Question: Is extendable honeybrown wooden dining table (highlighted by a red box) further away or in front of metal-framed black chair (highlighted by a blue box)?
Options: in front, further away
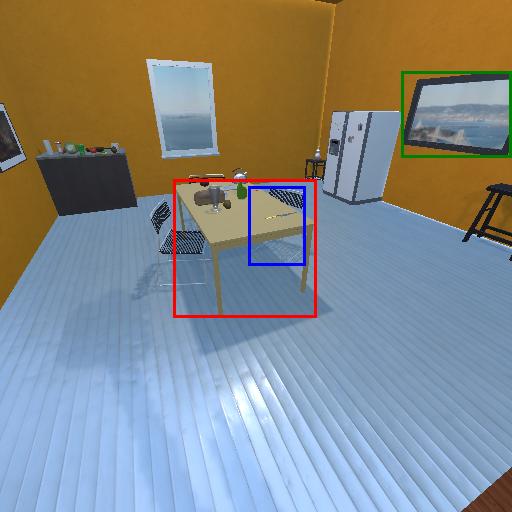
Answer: in front